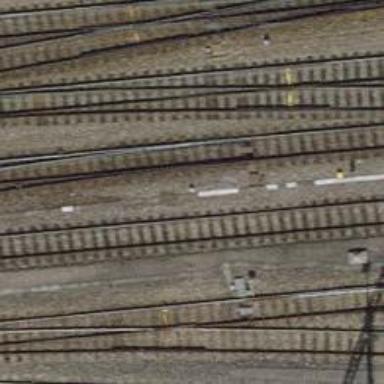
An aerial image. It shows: Railway switch.